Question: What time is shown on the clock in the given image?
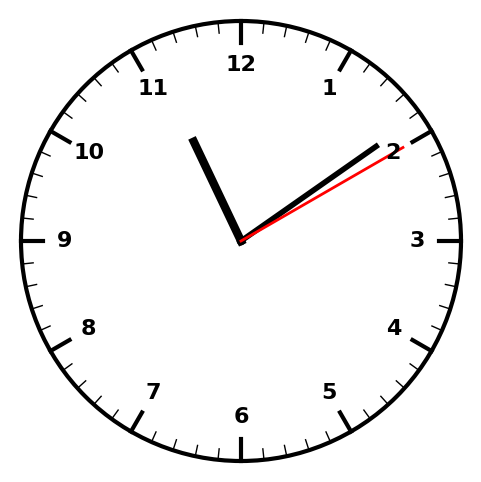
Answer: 11:09:10